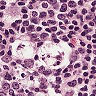
Metastatic tissue present: no